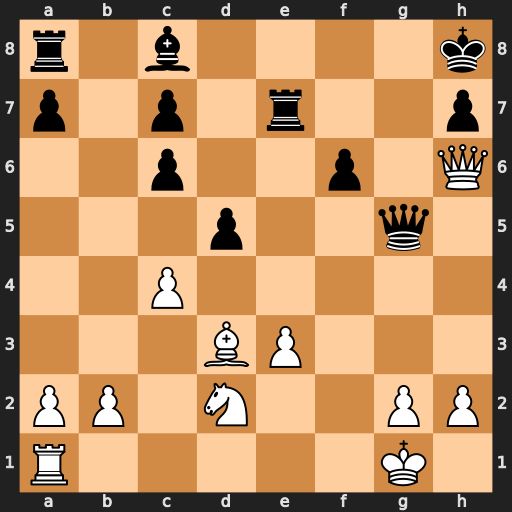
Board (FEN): r1b4k/p1p1r2p/2p2p1Q/3p2q1/2P5/3BP3/PP1N2PP/R5K1
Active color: w
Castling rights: -
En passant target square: -
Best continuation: Qf8+ Qg8 Qxe7